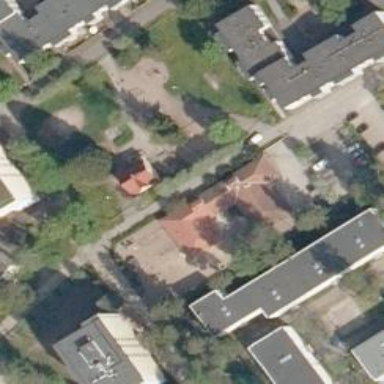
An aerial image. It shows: Kindergarten with gabled red roof and salmon-colored walls.